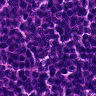
Metastatic tissue present: no